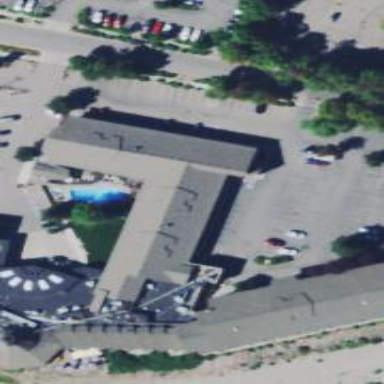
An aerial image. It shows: Hotel building.